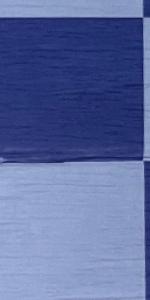
Label: Empty